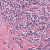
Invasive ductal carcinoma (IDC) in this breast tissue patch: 1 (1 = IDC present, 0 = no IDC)